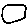
Label: circle